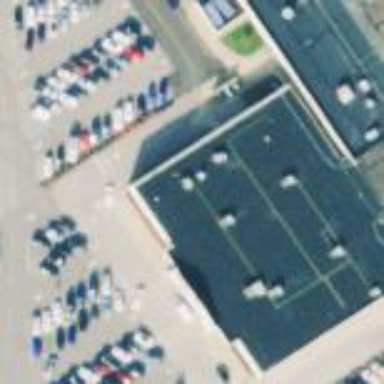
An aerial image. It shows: Department store building.